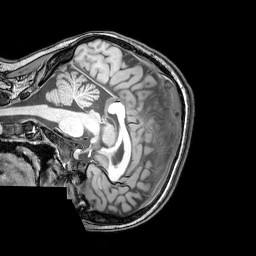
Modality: T1w
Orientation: sagittal
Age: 24
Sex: female
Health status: healthy
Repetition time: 0.081 s
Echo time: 0.037 s